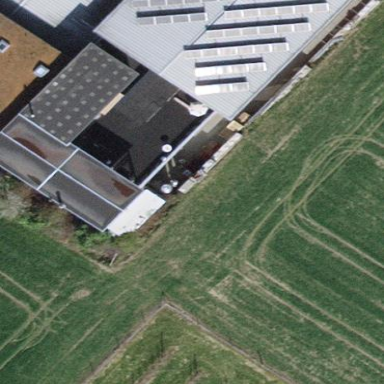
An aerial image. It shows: View of roof of building.